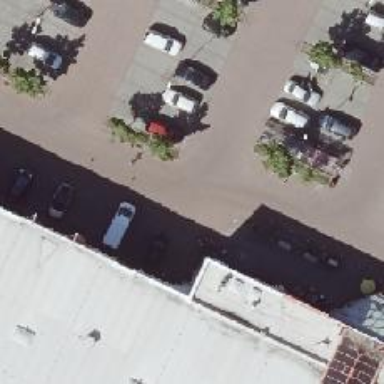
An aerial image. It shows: Road serving as parking aisle.